Question: I have the following table on my database:

I would like to write a sql query that has the following logic:
'''
IF QUIZZES<3, RETURN 'INCOMPLETE' ELSE 'COMPLETE'
'''
How do I formulate my query?
Thanks
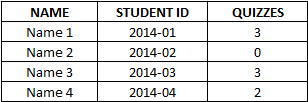
Answer: You can use <URL>.
Try this:
'''
SELECT (CASE WHEN QUIZZES < 3 THEN 'INCOMPLETE' ELSE 'COMPLETE' END) QuizStatus
FROM tableA;
'''
'''
SELECT IF(QUIZZES < 3, 'INCOMPLETE', 'COMPLETE') QuizStatus
FROM tableA;
'''